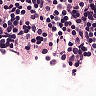
Metastatic tissue present: no